Aerial crown-view tile of a tropical tree (Barro Colorado Island, Panama), acquired 20250915:
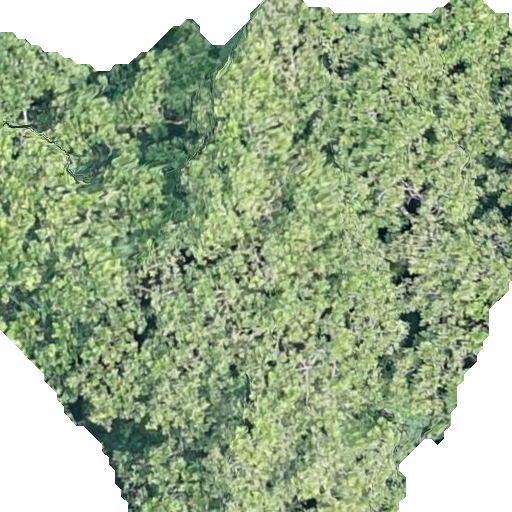
Species: Anacardium excelsum
GBIF accepted scientific name: Anacardium excelsum
Crown area: 373.742 m²